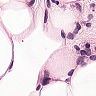
Metastatic tissue present: yes